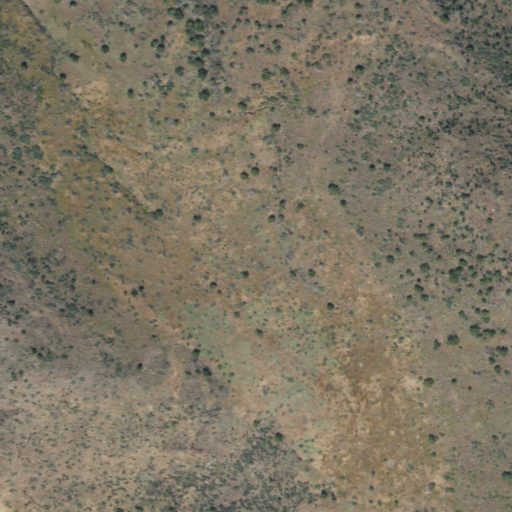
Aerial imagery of ridge(s) in Arizona named Skunk Ridge containing shrub and evergreen forest